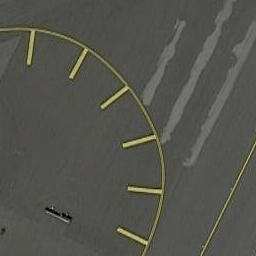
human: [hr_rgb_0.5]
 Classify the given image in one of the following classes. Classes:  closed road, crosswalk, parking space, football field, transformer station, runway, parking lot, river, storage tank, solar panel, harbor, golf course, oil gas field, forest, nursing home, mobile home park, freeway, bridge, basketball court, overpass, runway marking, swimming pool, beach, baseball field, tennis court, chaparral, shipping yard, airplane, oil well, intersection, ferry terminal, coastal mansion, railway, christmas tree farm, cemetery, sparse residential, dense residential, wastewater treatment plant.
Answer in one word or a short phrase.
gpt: runway marking